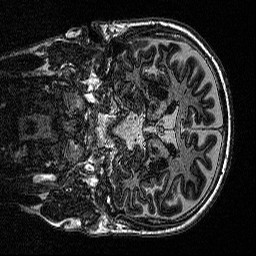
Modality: MP2RAGE
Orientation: coronal
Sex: male
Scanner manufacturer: siemens
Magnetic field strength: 3 T
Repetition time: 5 s
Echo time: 0.00292 s